Interaction volume radius: 10 \u00c5
Interaction volume height: 50 \u00c5
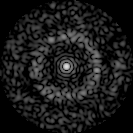
Disorder parameter: 0.8349